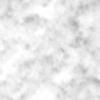
Label: no_change